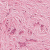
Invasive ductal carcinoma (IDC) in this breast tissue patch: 1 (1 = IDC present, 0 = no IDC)